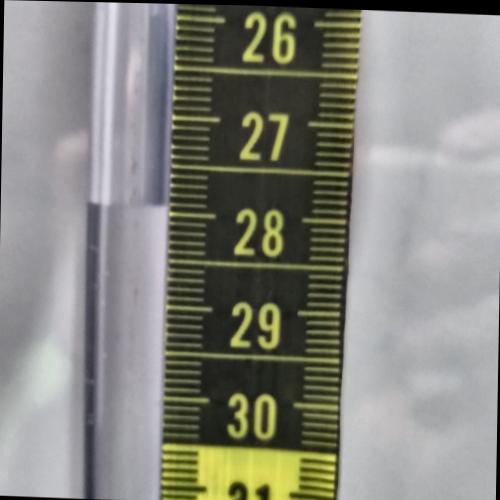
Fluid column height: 27.9 cm